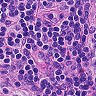
Metastatic tissue present: no